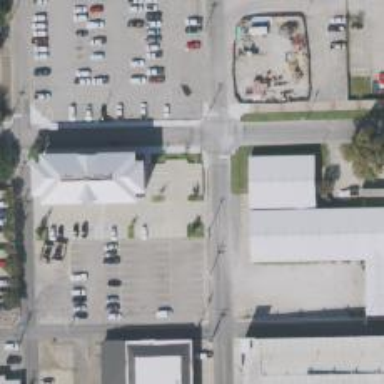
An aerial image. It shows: Parking space.